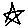
Label: star